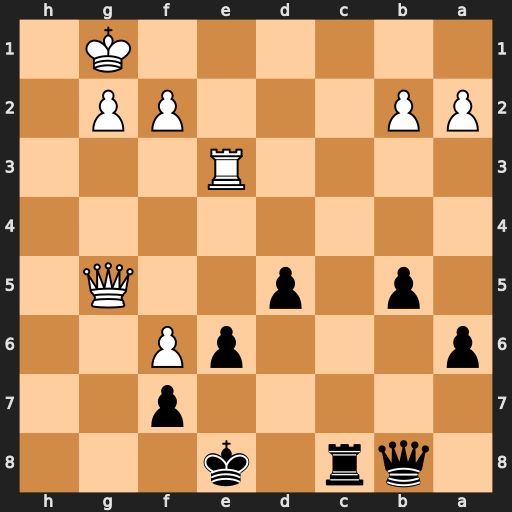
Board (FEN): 1qr1k3/5p2/p3pP2/1p1p2Q1/8/4R3/PP3PP1/6K1
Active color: b
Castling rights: -
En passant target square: -
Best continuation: Rc1+ Re1 Rxe1#